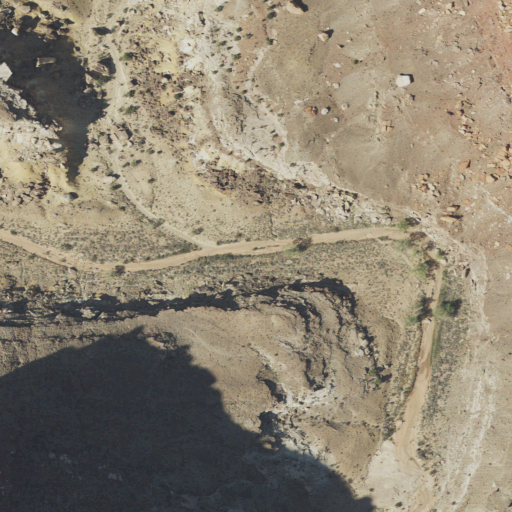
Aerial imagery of valley in Utah named Lone Man Draw containing shrub, evergreen forest, and open development